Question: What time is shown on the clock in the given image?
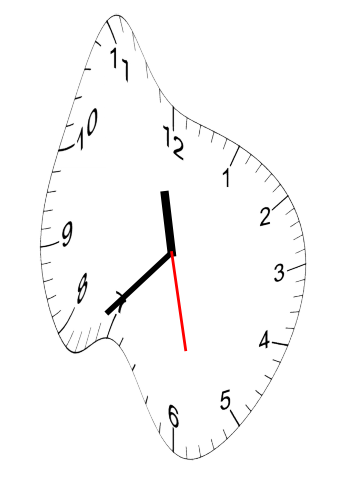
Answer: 11:37:28